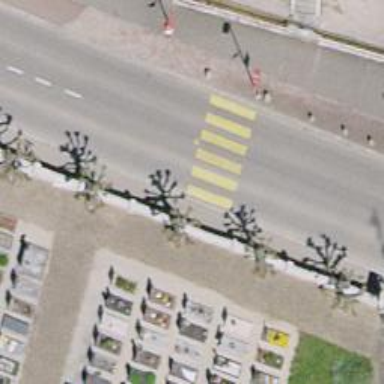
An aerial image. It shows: Uncontrolled zebra crossing with notable zebra markings.